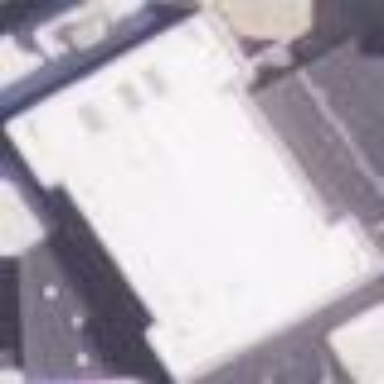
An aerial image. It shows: Building part with flat roof.